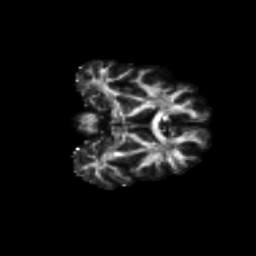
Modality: FA
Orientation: coronal
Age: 59
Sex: female
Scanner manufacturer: siemens
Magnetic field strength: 3 T
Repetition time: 4.71 s
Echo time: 0.0906 s